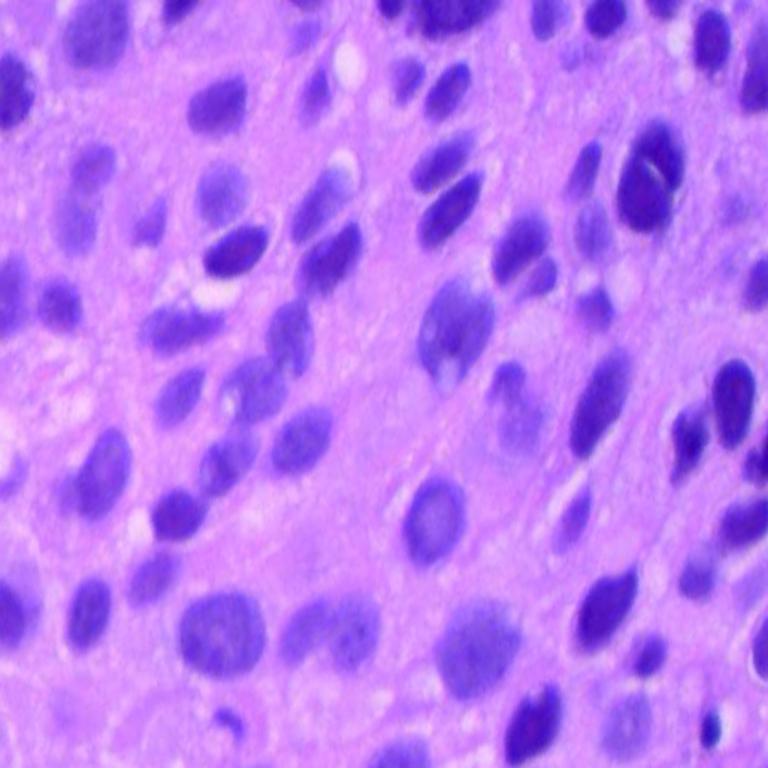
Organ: lung
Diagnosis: squamous carcinomas